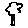
Label: tree